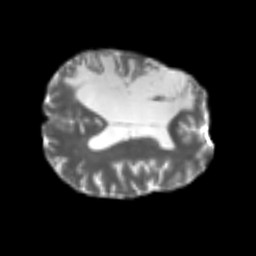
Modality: T2w
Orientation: axial
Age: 43
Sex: male
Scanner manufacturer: siemens
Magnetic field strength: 3 T
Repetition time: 4.999 s
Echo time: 0.07946 s